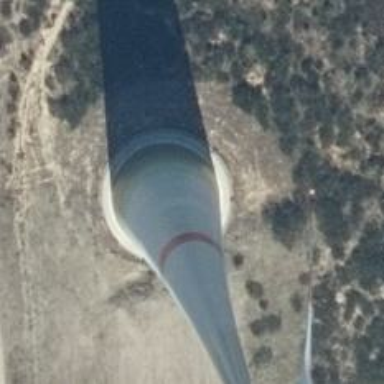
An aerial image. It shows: Wind-powered generator.